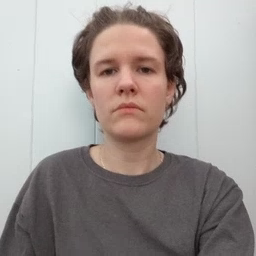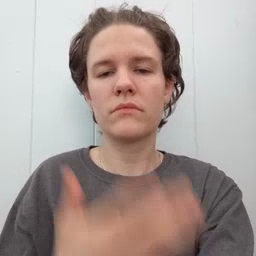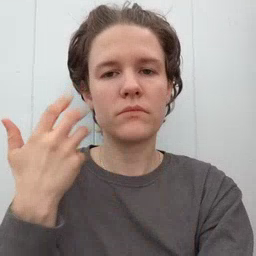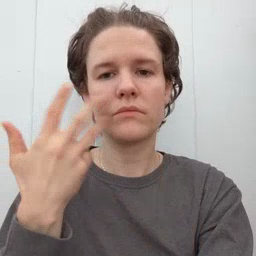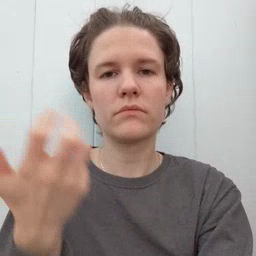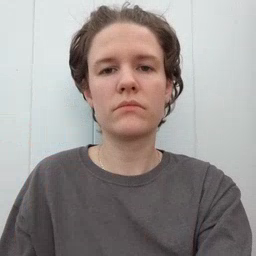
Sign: tiger